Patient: sex M, age 46
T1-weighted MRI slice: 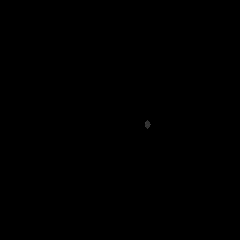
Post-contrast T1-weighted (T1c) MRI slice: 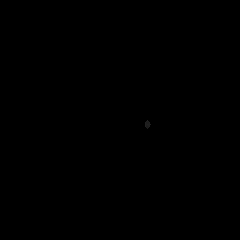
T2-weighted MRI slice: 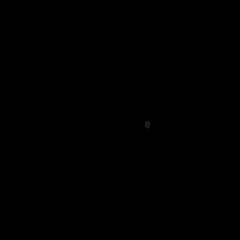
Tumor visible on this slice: no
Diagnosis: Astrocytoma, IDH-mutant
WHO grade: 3